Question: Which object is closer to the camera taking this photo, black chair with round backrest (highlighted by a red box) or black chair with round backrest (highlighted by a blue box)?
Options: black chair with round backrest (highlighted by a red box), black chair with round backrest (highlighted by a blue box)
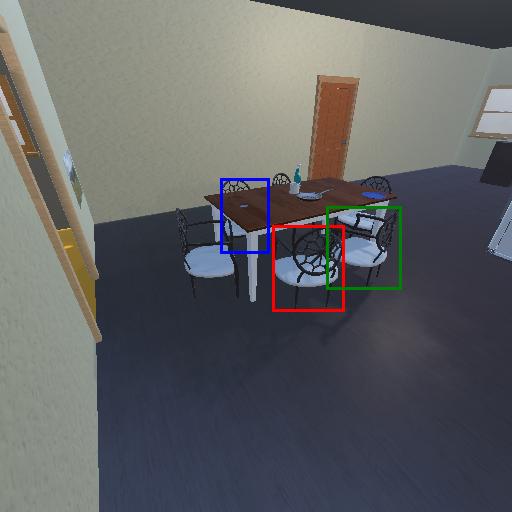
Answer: black chair with round backrest (highlighted by a red box)